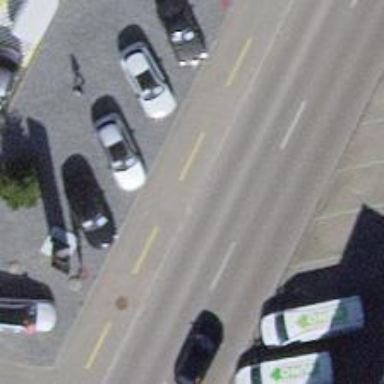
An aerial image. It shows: Asphalt cycleway with asphalt footway and sidewalk.